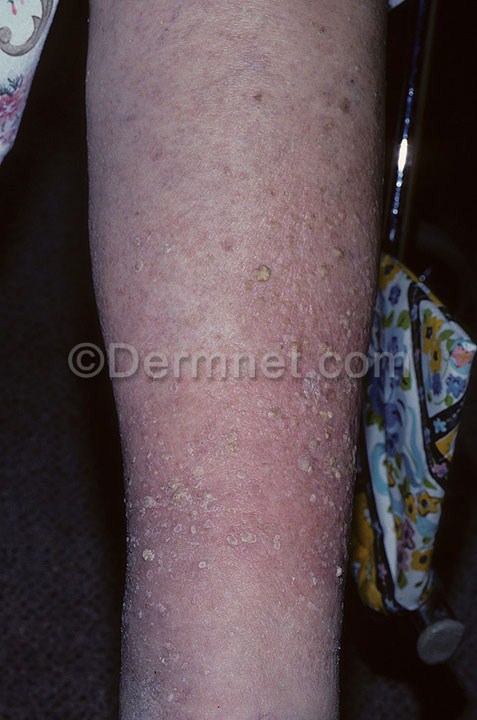
Disease: Eczema Photos